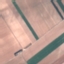
Land use / land cover class: AnnualCrop